Question: I'm trying to save the content of a MovieClip in a JPEG image, but when I save it the image has this problem:
>
There is a blank space in it (obvious from quote formatting), this appears in all the images that I try to save using filereference with JPGEncoder.
I believe that the problem might be happening because of the JPGEncoder class but I'm not sure about it.
This is the function I'm using to save the image (some of the strings are in portuguese):
'''
private function fl_Salvar(event:MouseEvent)
{
try
{
var src:BitmapData = new BitmapData(imageViewer.width,imageViewer.height);
var mtx:Matrix = DisplayUtils.fitIntoRect(imageViewer.mcImage.getChildAt(0),rect,true,Alignment.MIDDLE,false);
src.draw(imageViewer,mtx,null,null,null,true);
var jpgEncoder:JPGEncoder = new JPGEncoder(85);
var imgStream:ByteArray = null;
imgStream = jpgEncoder.encode(src);
var file:FileReference = new FileReference();
file.addEventListener( IOErrorEvent.IO_ERROR, ioErrorHandler );
file.save( imgStream, "TESTE.jpg");
}
catch (ioe:IllegalOperationError)
{
trace("Operacao Ilegal.");
}
catch (ae:ArgumentError)
{
trace("Argumento Invalido.");
}
catch (me:MemoryError)
{
trace("Memoria Insuficiente.");
}
catch (error:Error)
{
trace("Erro ao tentar salvar imagem : "
+ " . Erro : " + error);
}
}
private function ioErrorHandler( event:IOErrorEvent ):void
{
trace("Handler de erro I/O: " + event);
}
'''
I would like to know if someone knows what might be causing this.
Thanks in advance.
:
Here is my rect declaration:
'''
rect = new Rectangle(imageViewer.mcImage.x,imageViewer.mcImage.y,imageViewer.mcImage.width,imageViewer.mcImage.height);
'''
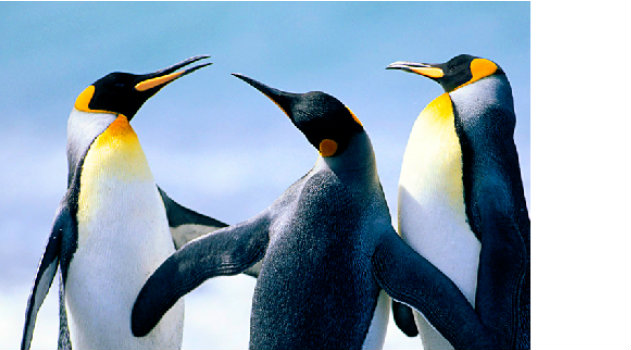
Answer: It's because of these two lines:
'''
var mtx:Matrix = DisplayUtils.fitIntoRect(imageViewer.mcImage.getChildAt(0),rect,true,Alignment.MIDDLE,false);
src.draw(imageViewer,mtx,null,null,null,true);
'''
What they do is that they fit your image inside some 'rect'. You haven't provided info what's that rect and how it's defined, but I guess it has some dimensions. So you are fitting image in, and it's not stretched, but resized on the longer side.
Encoder works well, you just need to check the rectangle that you want to fit the image in.